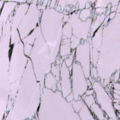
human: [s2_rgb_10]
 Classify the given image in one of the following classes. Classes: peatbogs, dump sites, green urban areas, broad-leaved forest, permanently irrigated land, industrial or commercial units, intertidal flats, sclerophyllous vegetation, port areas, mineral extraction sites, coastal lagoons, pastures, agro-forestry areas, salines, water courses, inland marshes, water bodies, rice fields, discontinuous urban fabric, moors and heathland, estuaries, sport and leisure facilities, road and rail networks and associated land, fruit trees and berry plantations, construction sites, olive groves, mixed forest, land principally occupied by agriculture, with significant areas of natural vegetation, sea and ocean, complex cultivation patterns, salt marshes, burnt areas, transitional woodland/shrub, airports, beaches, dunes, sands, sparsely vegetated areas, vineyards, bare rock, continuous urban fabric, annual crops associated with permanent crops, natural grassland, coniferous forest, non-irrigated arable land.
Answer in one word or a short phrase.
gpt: sea and ocean